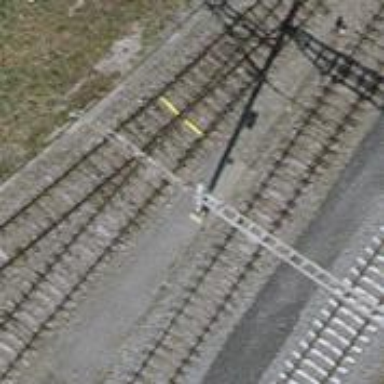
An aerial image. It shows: Power pole.